Question: In the code below I am conducting an experiment for which I need to plot almost 10 graphs per second ( time interval 100) for total of 50. However when I decrease the time interval ( line 120 down to the bottom) from 200 msec to 100 msec the code raises exception below.
I have tired invokeLater etc, yet I am not able to fix this. I pasted here the entire code which generates the graph below. Kindly take a look and let me know what to do. Thanks in advance
'''
Exception in thread "AWT-EventQueue-0" java.lang.IllegalArgumentException: Series index out of bounds
at org.jfree.data.xy.XYSeriesCollection.getSeries(XYSeriesCollection.java:261)
at org.jfree.data.xy.XYSeriesCollection.getSeriesKey(XYSeriesCollection.java:303)
at org.jfree.chart.labels.AbstractXYItemLabelGenerator.createItemArray(AbstractXYItemLabelGenerator.java:268)
at org.jfree.chart.labels.AbstractXYItemLabelGenerator.generateLabelString(AbstractXYItemLabelGenerator.java:238)
at org.jfree.chart.labels.StandardXYToolTipGenerator.generateToolTip(StandardXYToolTipGenerator.java:165)
at org.jfree.chart.renderer.xy.AbstractXYItemRenderer.addEntity(AbstractXYItemRenderer.java:1747)
at org.jfree.chart.renderer.xy.XYLineAndShapeRenderer.drawSecondaryPass(XYLineAndShapeRenderer.java:1196)
at org.jfree.chart.renderer.xy.XYLineAndShapeRenderer.drawItem(XYLineAndShapeRenderer.java:918)
at org.jfree.chart.plot.XYPlot.render(XYPlot.java:3776)
at org.jfree.chart.plot.XYPlot.draw(XYPlot.java:3337)
at org.jfree.chart.JFreeChart.draw(JFreeChart.java:1226)
at org.jfree.chart.ChartPanel.paintComponent(ChartPanel.java:1612)
at javax.swing.JComponent.paint(JComponent.java:1054)
at javax.swing.JComponent.paintToOffscreen(JComponent.java:5221)
at javax.swing.RepaintManager$PaintManager.paintDoubleBuffered(RepaintManager.java:1508)
at javax.swing.RepaintManager$PaintManager.paint(RepaintManager.java:1439)
at javax.swing.RepaintManager.paint(RepaintManager.java:1236)
at javax.swing.JComponent._paintImmediately(JComponent.java:5169)
at javax.swing.JComponent.paintImmediately(JComponent.java:4980)
at javax.swing.RepaintManager$3.run(RepaintManager.java:796)
at javax.swing.RepaintManager$3.run(RepaintManager.java:784)
at java.security.AccessController.doPrivileged(Native Method)
at java.security.ProtectionDomain$1.doIntersectionPrivilege(ProtectionDomain.java:76)
at javax.swing.RepaintManager.paintDirtyRegions(RepaintManager.java:784)
at javax.swing.RepaintManager.paintDirtyRegions(RepaintManager.java:757)
at javax.swing.RepaintManager.prePaintDirtyRegions(RepaintManager.java:706)
at javax.swing.RepaintManager.access$1000(RepaintManager.java:62)
at javax.swing.RepaintManager$ProcessingRunnable.run(RepaintManager.java:1647)
at java.awt.event.InvocationEvent.dispatch(InvocationEvent.java:251)
at java.awt.EventQueue.dispatchEventImpl(EventQueue.java:733)
at java.awt.EventQueue.access$200(EventQueue.java:103)
at java.awt.EventQueue$3.run(EventQueue.java:694)
at java.awt.EventQueue$3.run(EventQueue.java:692)
at java.security.AccessController.doPrivileged(Native Method)
at java.security.ProtectionDomain$1.doIntersectionPrivilege(ProtectionDomain.java:76)
at java.awt.EventQueue.dispatchEvent(EventQueue.java:703)
at java.awt.EventDispatchThread.pumpOneEventForFilters(EventDispatchThread.java:242)
at java.awt.EventDispatchThread.pumpEventsForFilter(EventDispatchThread.java:161)
at java.awt.EventDispatchThread.pumpEventsForHierarchy(EventDispatchThread.java:150)
at java.awt.EventDispatchThread.pumpEvents(EventDispatchThread.java:146)
at java.awt.EventDispatchThread.pumpEvents(EventDispatchThread.java:138)
at java.awt.EventDispatchThread.run(EventDispatchThread.java:91)
'''

'''
import java.awt.BorderLayout;
import java.awt.Color;
import java.awt.Rectangle;
import java.awt.Shape;
import java.awt.geom.Ellipse2D;
import javax.swing.JFrame;
import javax.swing.JPanel;
import org.jfree.chart.*;
import org.jfree.chart.axis.NumberAxis;
import org.jfree.chart.event.ChartChangeListener;
import org.jfree.chart.plot.PlotOrientation;
import org.jfree.chart.plot.XYPlot;
import org.jfree.chart.renderer.xy.XYItemRenderer;
import org.jfree.data.xy.XYSeries;
import org.jfree.data.xy.XYSeriesCollection;
import org.jfree.util.ShapeUtilities;
public class FastChart extends JFrame {
private XYSeries [] xySeries ;
private XYPlot xyPlot;
private XYSeriesCollection xySeriesCollection;
private String title;
private ChartPanel chartPanel;
public FastChart(String s) {
super(s);
init(s);
}
private void init(String s){
title = s;
xySeries = new XYSeries[12];
for (int i = 0; i < xySeries.length; i++) {
xySeries[i] = new XYSeries("Plot "+i);
}
xySeriesCollection = new XYSeriesCollection();
JFreeChart chart = ChartFactory.createScatterPlot(
title, "X", "Y", xySeriesCollection,
PlotOrientation.VERTICAL, true, true, false);
xyPlot = chart.getXYPlot();
xyPlot.setDomainCrosshairVisible(true);
xyPlot.setRangeCrosshairVisible(true);
chartPanel = createChartPanel(chart);
add(chartPanel, BorderLayout.CENTER);
JPanel control = new JPanel();
add(control, BorderLayout.SOUTH);
setDefaultCloseOperation(DISPOSE_ON_CLOSE);
pack();
setLocationRelativeTo(null);
setVisible(true);
}
private ChartPanel createChartPanel(JFreeChart chart) {
XYItemRenderer renderer = xyPlot.getRenderer();
renderer.setSeriesPaint(0, Color.magenta);
renderer.setSeriesPaint(1, Color.green);
renderer.setSeriesPaint(2, Color.blue);
renderer.setSeriesPaint(4, Color.black);
renderer.setSeriesPaint(3, Color.yellow);
Shape cross = ShapeUtilities.createDiagonalCross(3, 0);
Shape plus = ShapeUtilities.createRegularCross(4,0);
for (int i = 0; i <=3; i++) {
renderer.setSeriesShape(0+i, new Rectangle(-1, -1, 2, 2));
renderer.setSeriesShape(4+i, new Ellipse2D.Float(-2F, -2F, 5F, 5F));
renderer.setSeriesShape(8+i, cross);
}
// X axis
NumberAxis domain = (NumberAxis) xyPlot.getDomainAxis();
domain.setVerticalTickLabels(true);
// Y axis
return new ChartPanel(chart);
}
public void plot2d( final int iSeriesN, final double [] dX, final double [] dY, final String sT){
if (dY.length != dX.length){
throw new IllegalArgumentException("Error! inputs x and y have to be of same size.");
}
chartPanel.getChart().removeChangeListener((ChartChangeListener) chartPanel);
xySeries[iSeriesN].clear();
xySeriesCollection.removeAllSeries();
xySeries[iSeriesN]= addXY(iSeriesN, dX, dY);
xySeries[iSeriesN].setKey(sT);
for (int i = 0; i < xySeries.length; i++) {
xySeriesCollection.addSeries(xySeries[i]);
}
chartPanel.getChart().addChangeListener((ChartChangeListener) chartPanel);
xyPlot.setDataset(xySeriesCollection);
}
public XYSeries addXY(final int iSeriesN, final double [] dX, final double [] dY){
XYSeries series = new XYSeries("Plot ");
for (int i = 0; i < dX.length; i++) {
series.add(dX[i], dY[i]);
}
return series;
}
public void animatePlot(){
Thread thread = null;
thread = new Thread (){
public void run() {
final double [] x = new double[1000];
final double [] y = new double[1000];
try{
for (int k = 1; k < 50; k++) {
try {
Thread.sleep(200); //**** TIME INTERVAL *****
} catch (InterruptedException e) {
e.printStackTrace();
}
for (int i = 0; i < y.length; i++) {
x[i] = i;
y[i] = i*i*k;
}
plot2d(k % 12, x, y,"plot#"+k);
}
} catch (Exception e){
System.out.println();
}
}
};
thread.start();
}
public static void main(String args[]) {
FastChart demo = new FastChart("X Y Plot");
demo.animatePlot();
}
}
'''
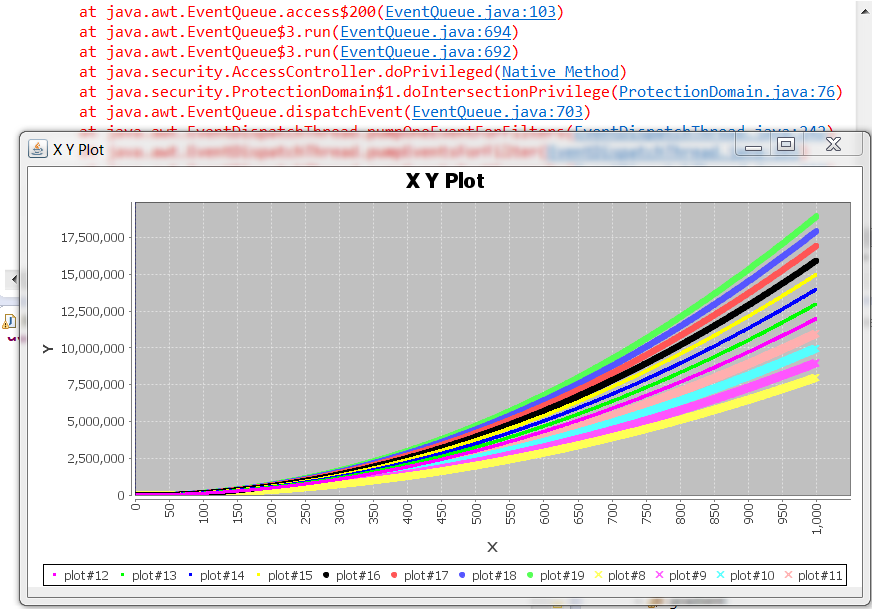
Answer: You're updating the model from 'Thread thread'. To update on the EDT, use a 'javax.swing.Timer', as shown <URL>.
Addendum: To verify the hypothesis, I added the following 'javax.swing.Timer' to 'init()'.
'''
Timer t = new Timer(200, new ActionListener() {
int k = 0;
@Override
public void actionPerformed(ActionEvent e) {
if (k++ < 19) {
final double[] x = new double[1000];
final double[] y = new double[1000];
for (int i = 0; i < y.length; i++) {
x[i] = i;
y[i] = i * i * k;
}
plot2d(k % 12, x, y, "plot#" + k);
}
}
});
t.start();
'''
I also used 'invokeLater()' in 'main()'.
'''
EventQueue.invokeLater(new Runnable() {
@Override
public void run() {
FastChart demo = new FastChart("X Y Plot");
}
});
'''